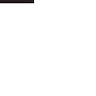
Metastatic tissue present: no